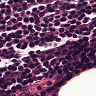
Metastatic tissue present: no